Field crop: tomato
Growth stage: 1
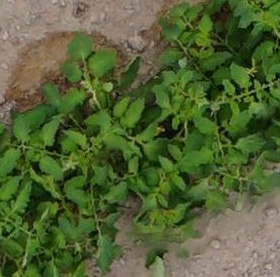
Species: tomato